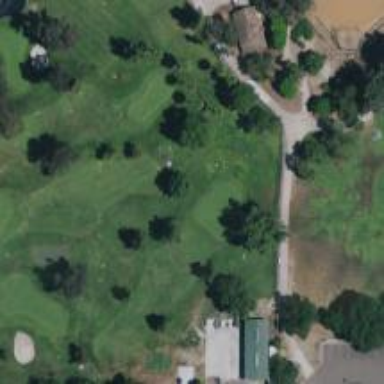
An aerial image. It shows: View of golf hole.